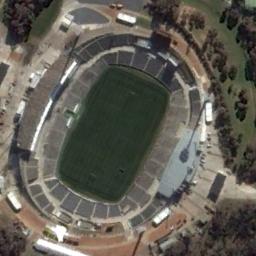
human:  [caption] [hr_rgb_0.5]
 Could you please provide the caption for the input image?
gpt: Oval stadium surrounded by lawns and vegetation .

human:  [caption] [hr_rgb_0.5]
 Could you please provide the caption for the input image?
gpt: Several buildings are beside the stadium .

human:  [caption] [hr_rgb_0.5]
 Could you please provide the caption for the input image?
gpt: This oval stadium has dense residential areas on three sides .

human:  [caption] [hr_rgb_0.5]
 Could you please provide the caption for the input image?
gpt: The stadium is on the grass next to some trees .

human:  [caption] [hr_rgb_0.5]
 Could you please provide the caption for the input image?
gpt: There are some green trees beside the stadium .